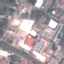
Land use / land cover: Industrial